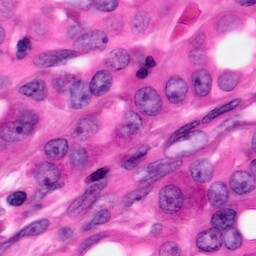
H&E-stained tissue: Pancreatic